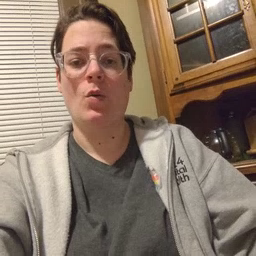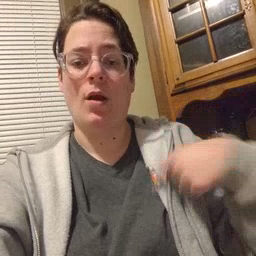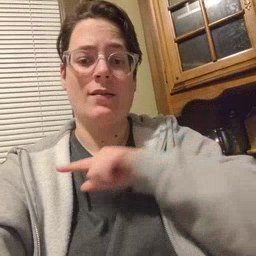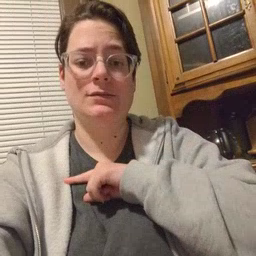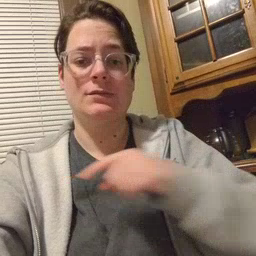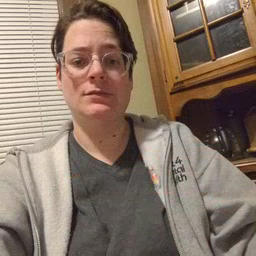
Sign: weus